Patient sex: F
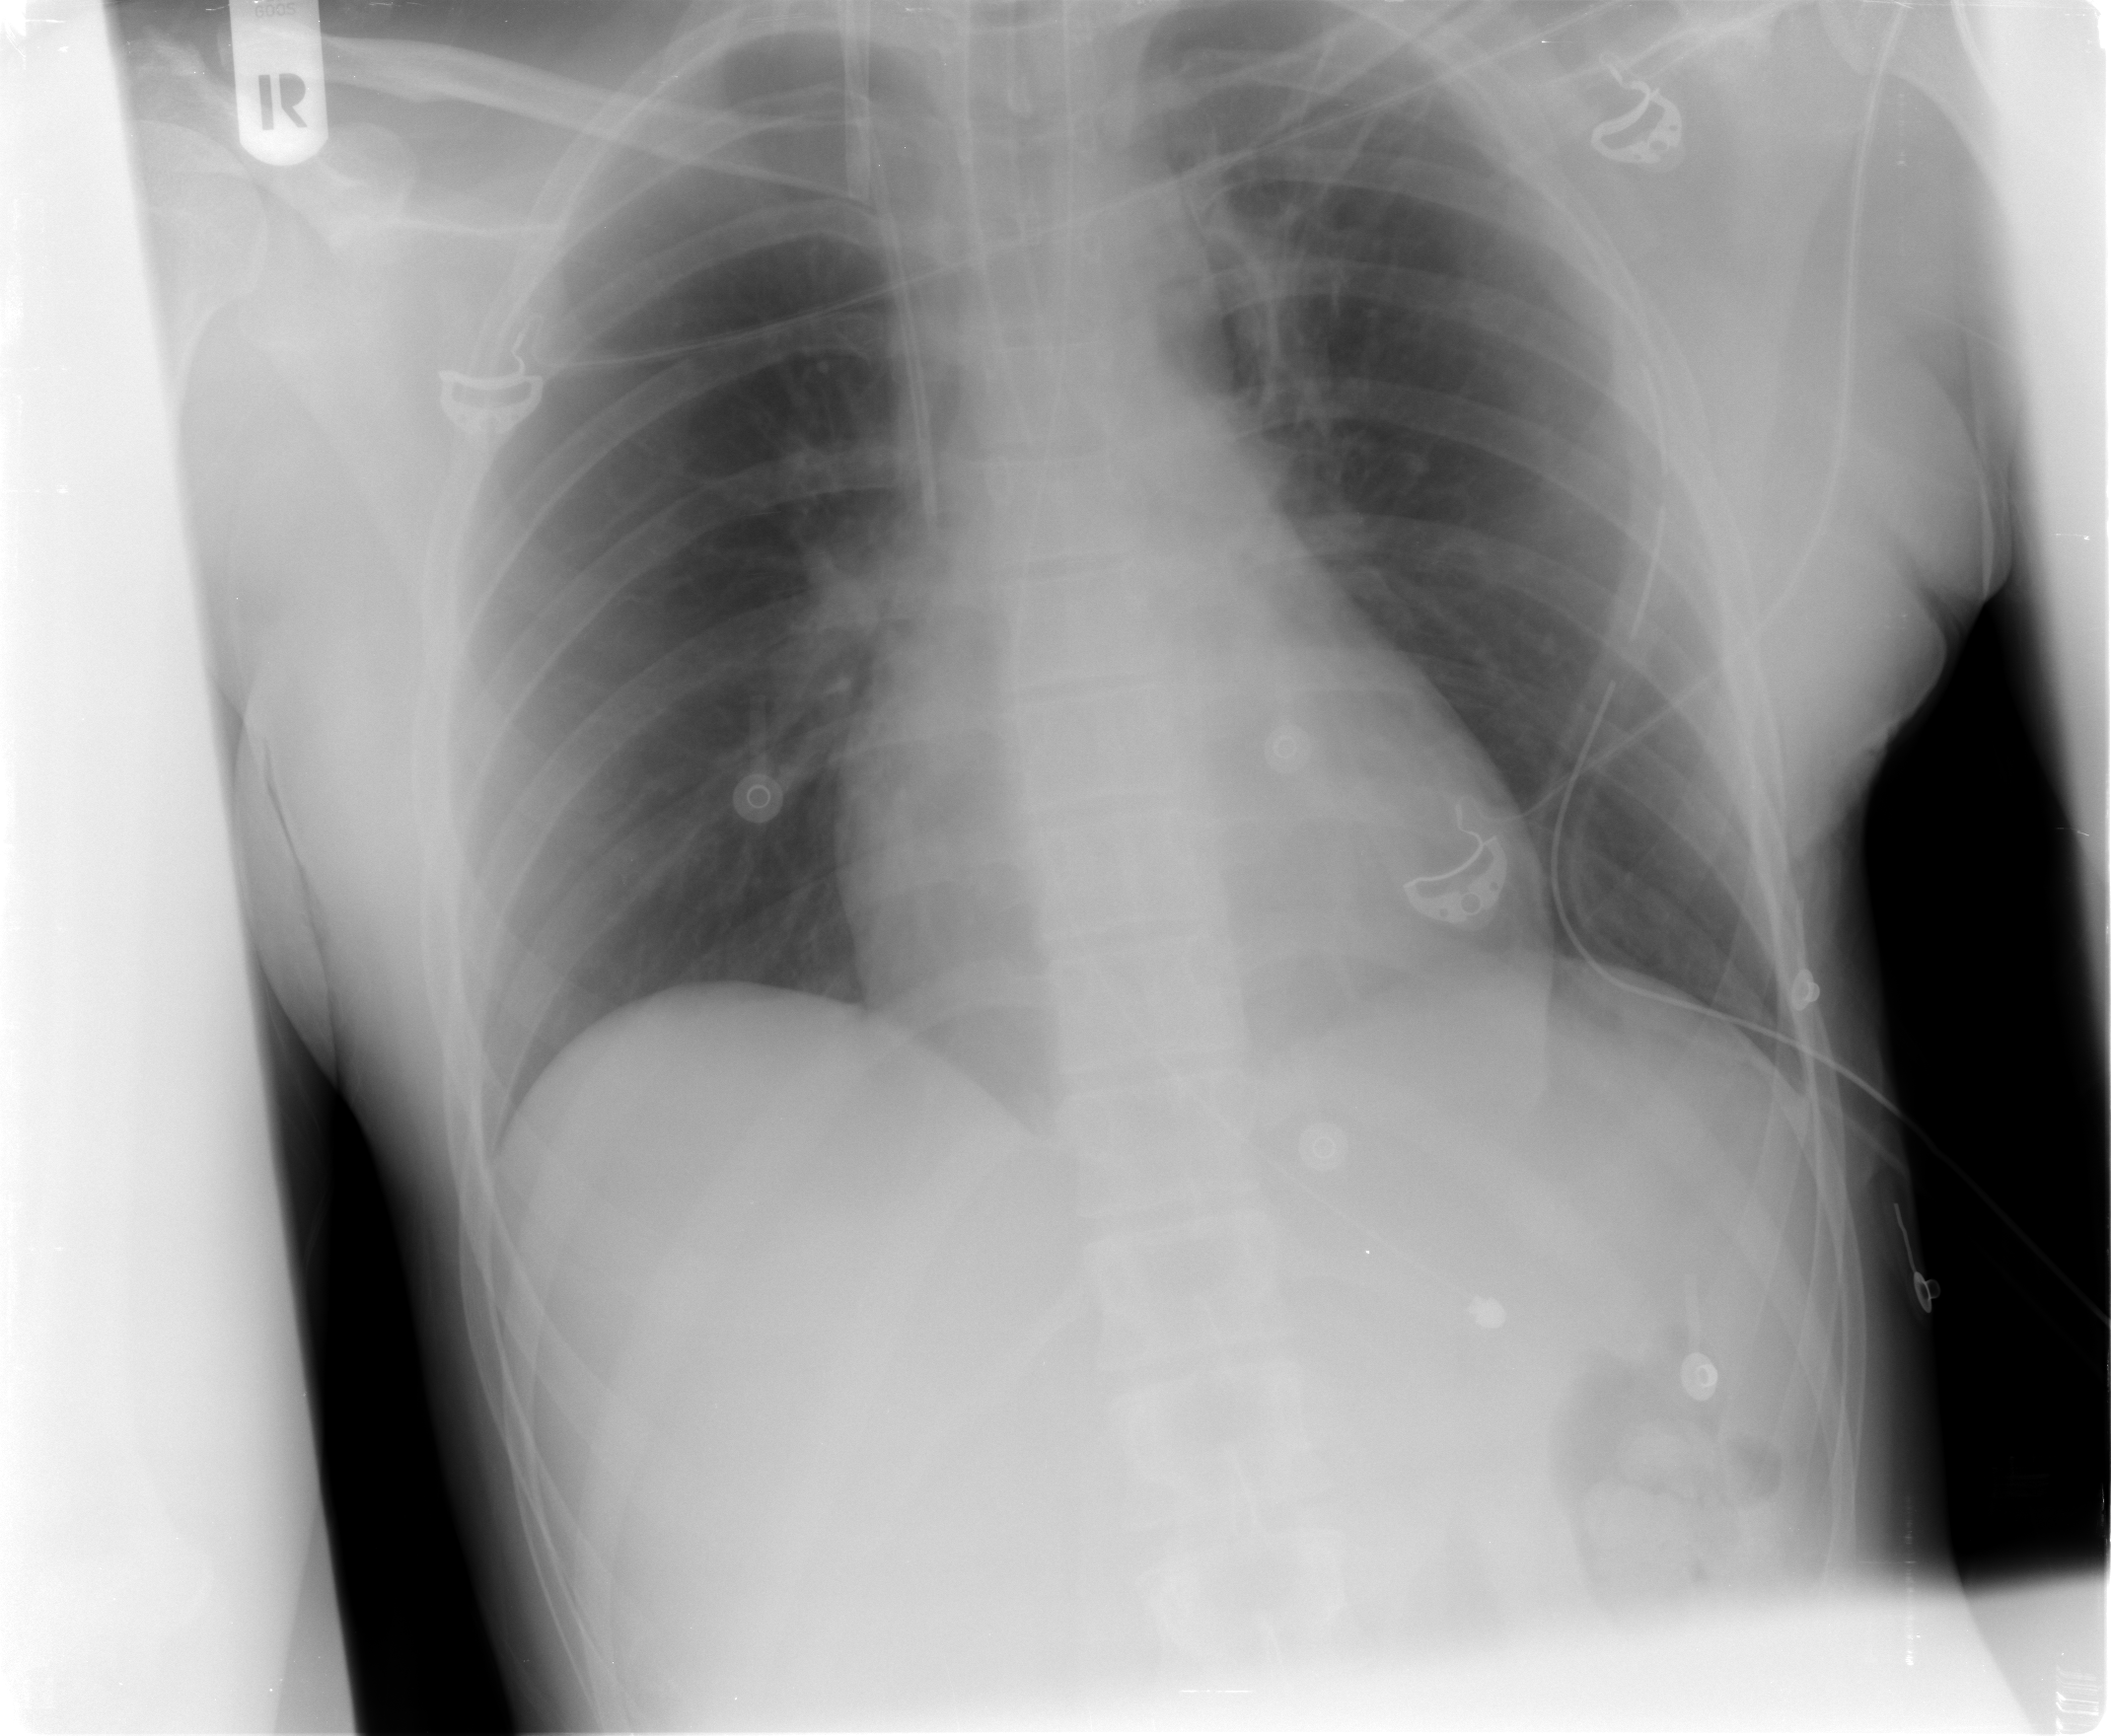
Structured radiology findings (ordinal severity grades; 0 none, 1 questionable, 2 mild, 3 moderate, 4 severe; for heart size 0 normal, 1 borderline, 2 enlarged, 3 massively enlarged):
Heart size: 0
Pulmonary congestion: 0
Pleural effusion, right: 0
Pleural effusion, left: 0
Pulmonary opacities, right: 0
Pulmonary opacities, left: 0
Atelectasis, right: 0
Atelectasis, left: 2